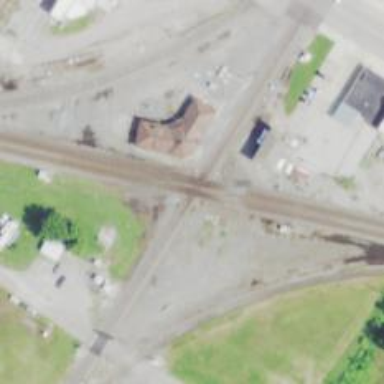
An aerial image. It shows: Railway crossing.